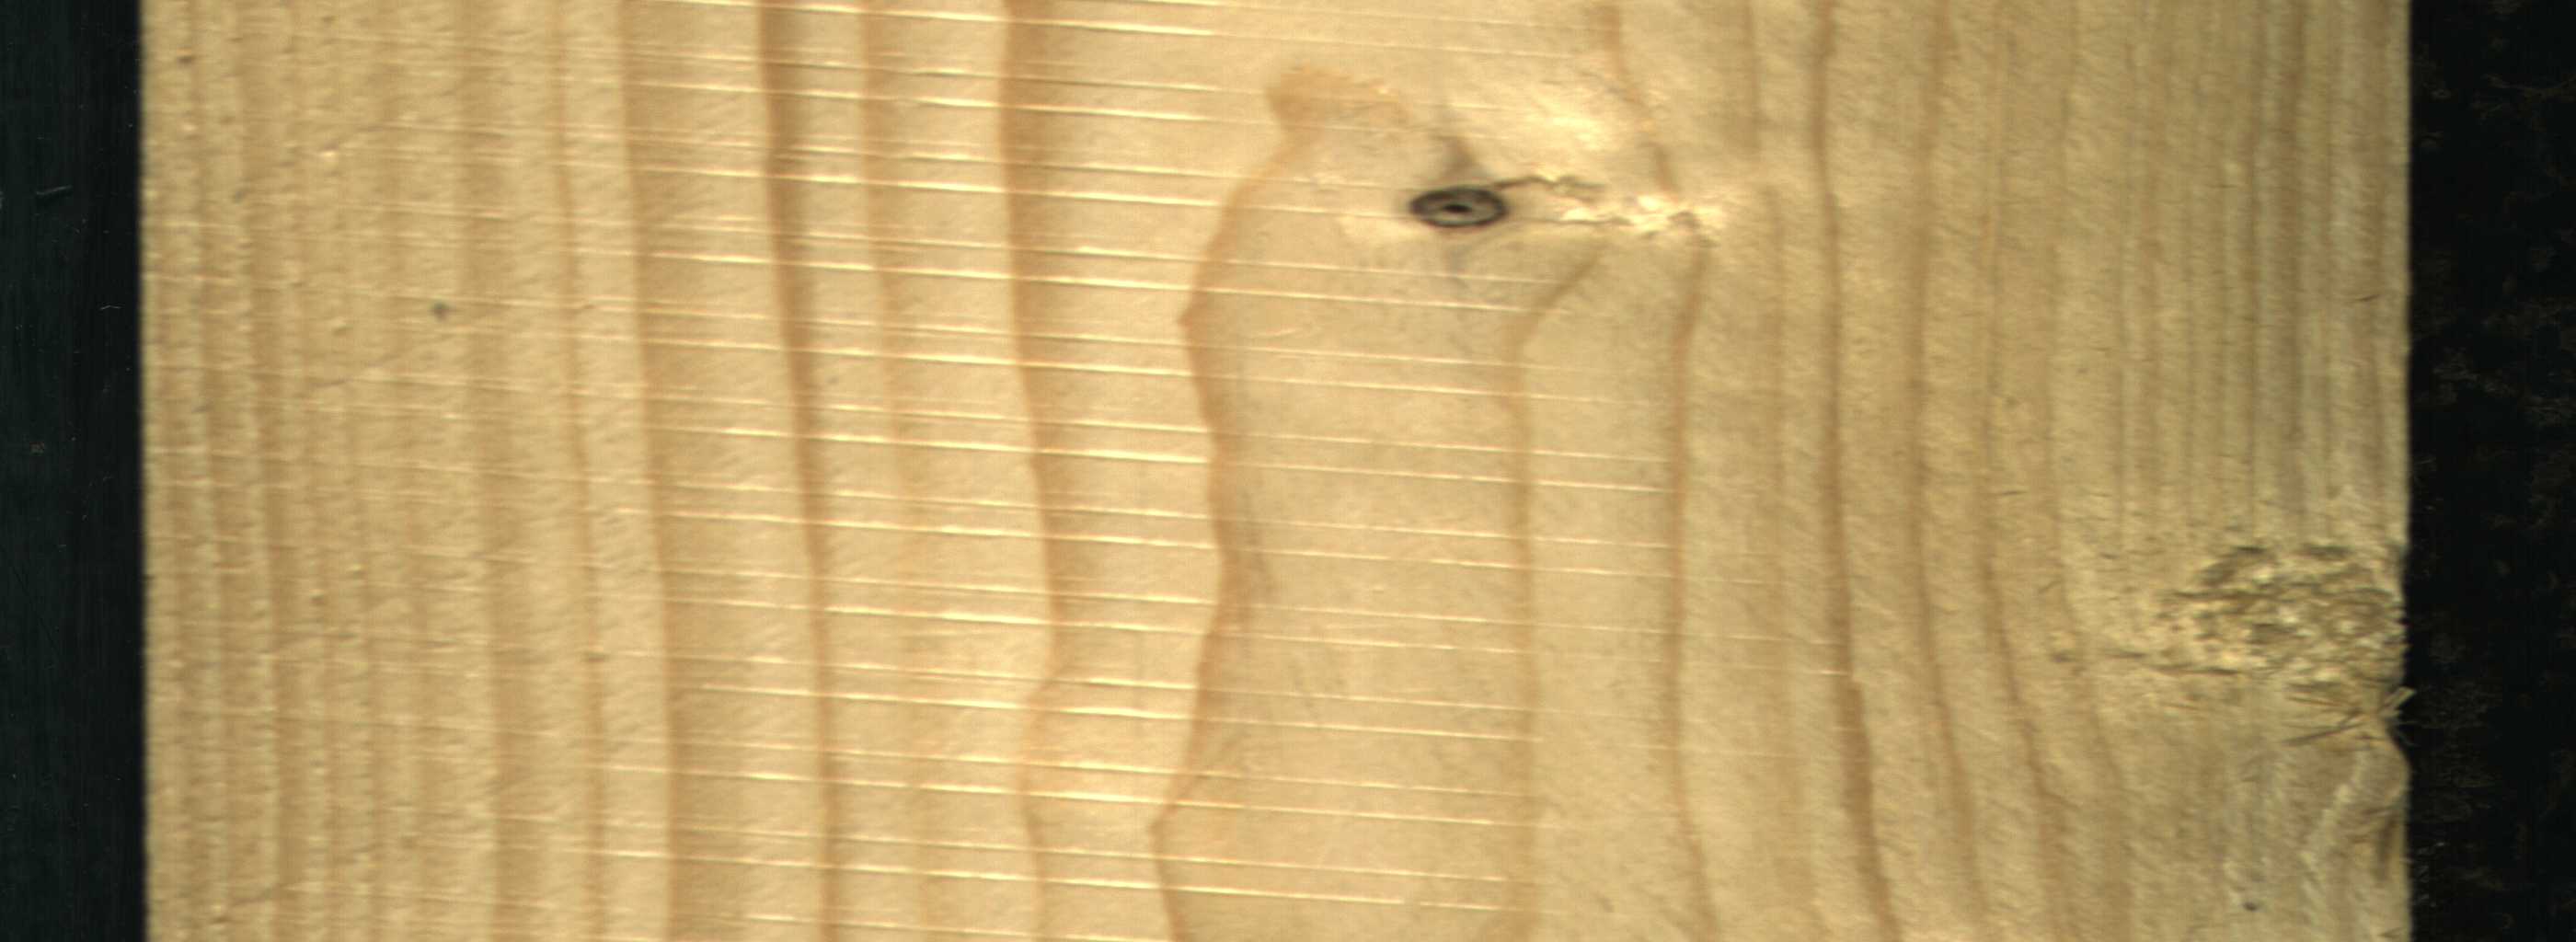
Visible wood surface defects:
Dead_Knot